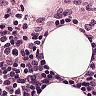
Metastatic tissue present: no